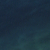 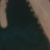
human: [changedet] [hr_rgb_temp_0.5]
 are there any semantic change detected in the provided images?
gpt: New artificial island is present in the sea.